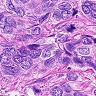
Metastatic tissue present: yes